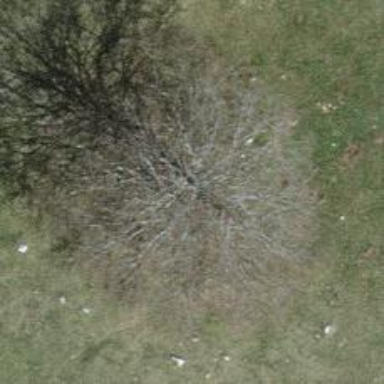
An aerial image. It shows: Deciduous tree with broadleaved leaves.